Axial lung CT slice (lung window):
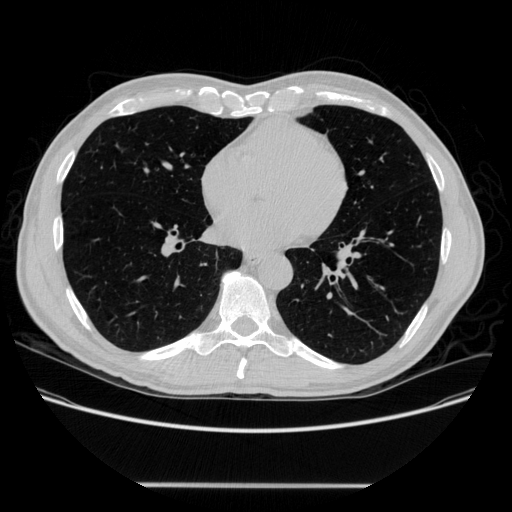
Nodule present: no